Question: ## I was learning about what is absolute path and relative path

I understood about the first three explanations
But i couldnt get the explanation about 'one level up' for
'''
<a href="../page.html">
'''
And 'two level up' for
'''
<a href="../../page.html">
'''
- 'level up'
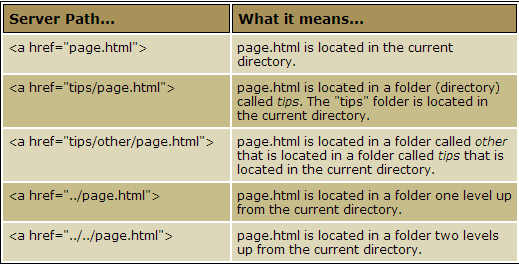
Answer: This is a fairly antiquated thing that goes back to UNIX commands where you would use 'cd' to change directories. 'cd tips' would move your current working directory to be tips. And 'cd ..' would send you back to the parent directory. This UNIX command logically followed to the document driven web. Today you probably should be using root-relative paths only.
Paul Irish has a <URL> about why you should use root-relative paths.